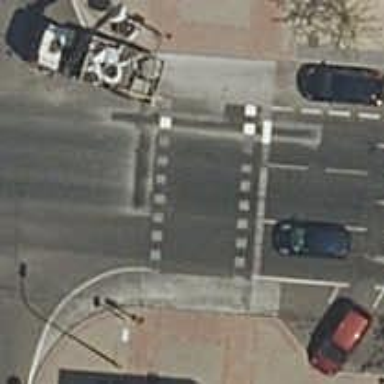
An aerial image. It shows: Road crossing with traffic signals.